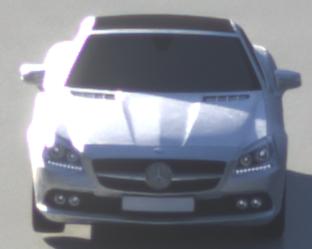
Make: Mercedes-Benz
Model: SLK 200
Detailed model: SLK-Class (172)
Model produced from: 2011/03
Model produced until: 2015/04
Doors: 2
Color: white
Road condition: wet road
Daytime: sunrise or sunset
Contrast: medium contrast